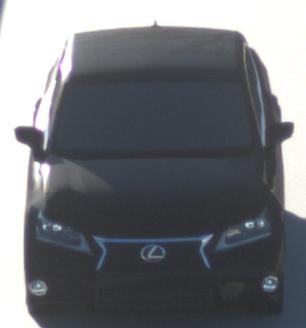
Make: Lexus
Model: GS 250
Detailed model: GS (L10)
Model produced from: 2012/06
Model produced until: 2013/12
Doors: 4
Color: black
Road condition: dry road
Daytime: morning or afternoon
Contrast: high contrast